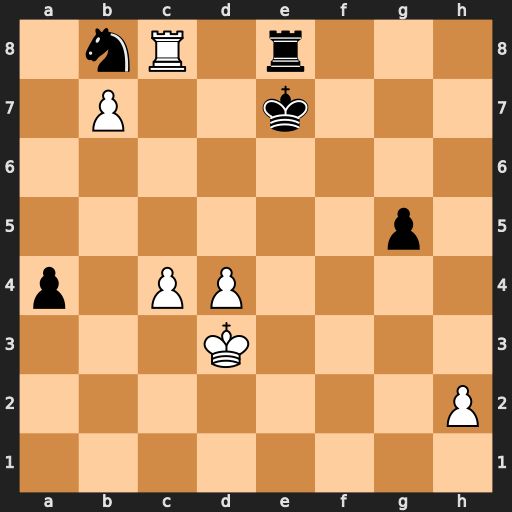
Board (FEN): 1nR1r3/1P2k3/8/6p1/p1PP4/3K4/7P/8
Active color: w
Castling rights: -
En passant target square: -
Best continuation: c5 Rd8 Kc4 a3 Kb3